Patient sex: M
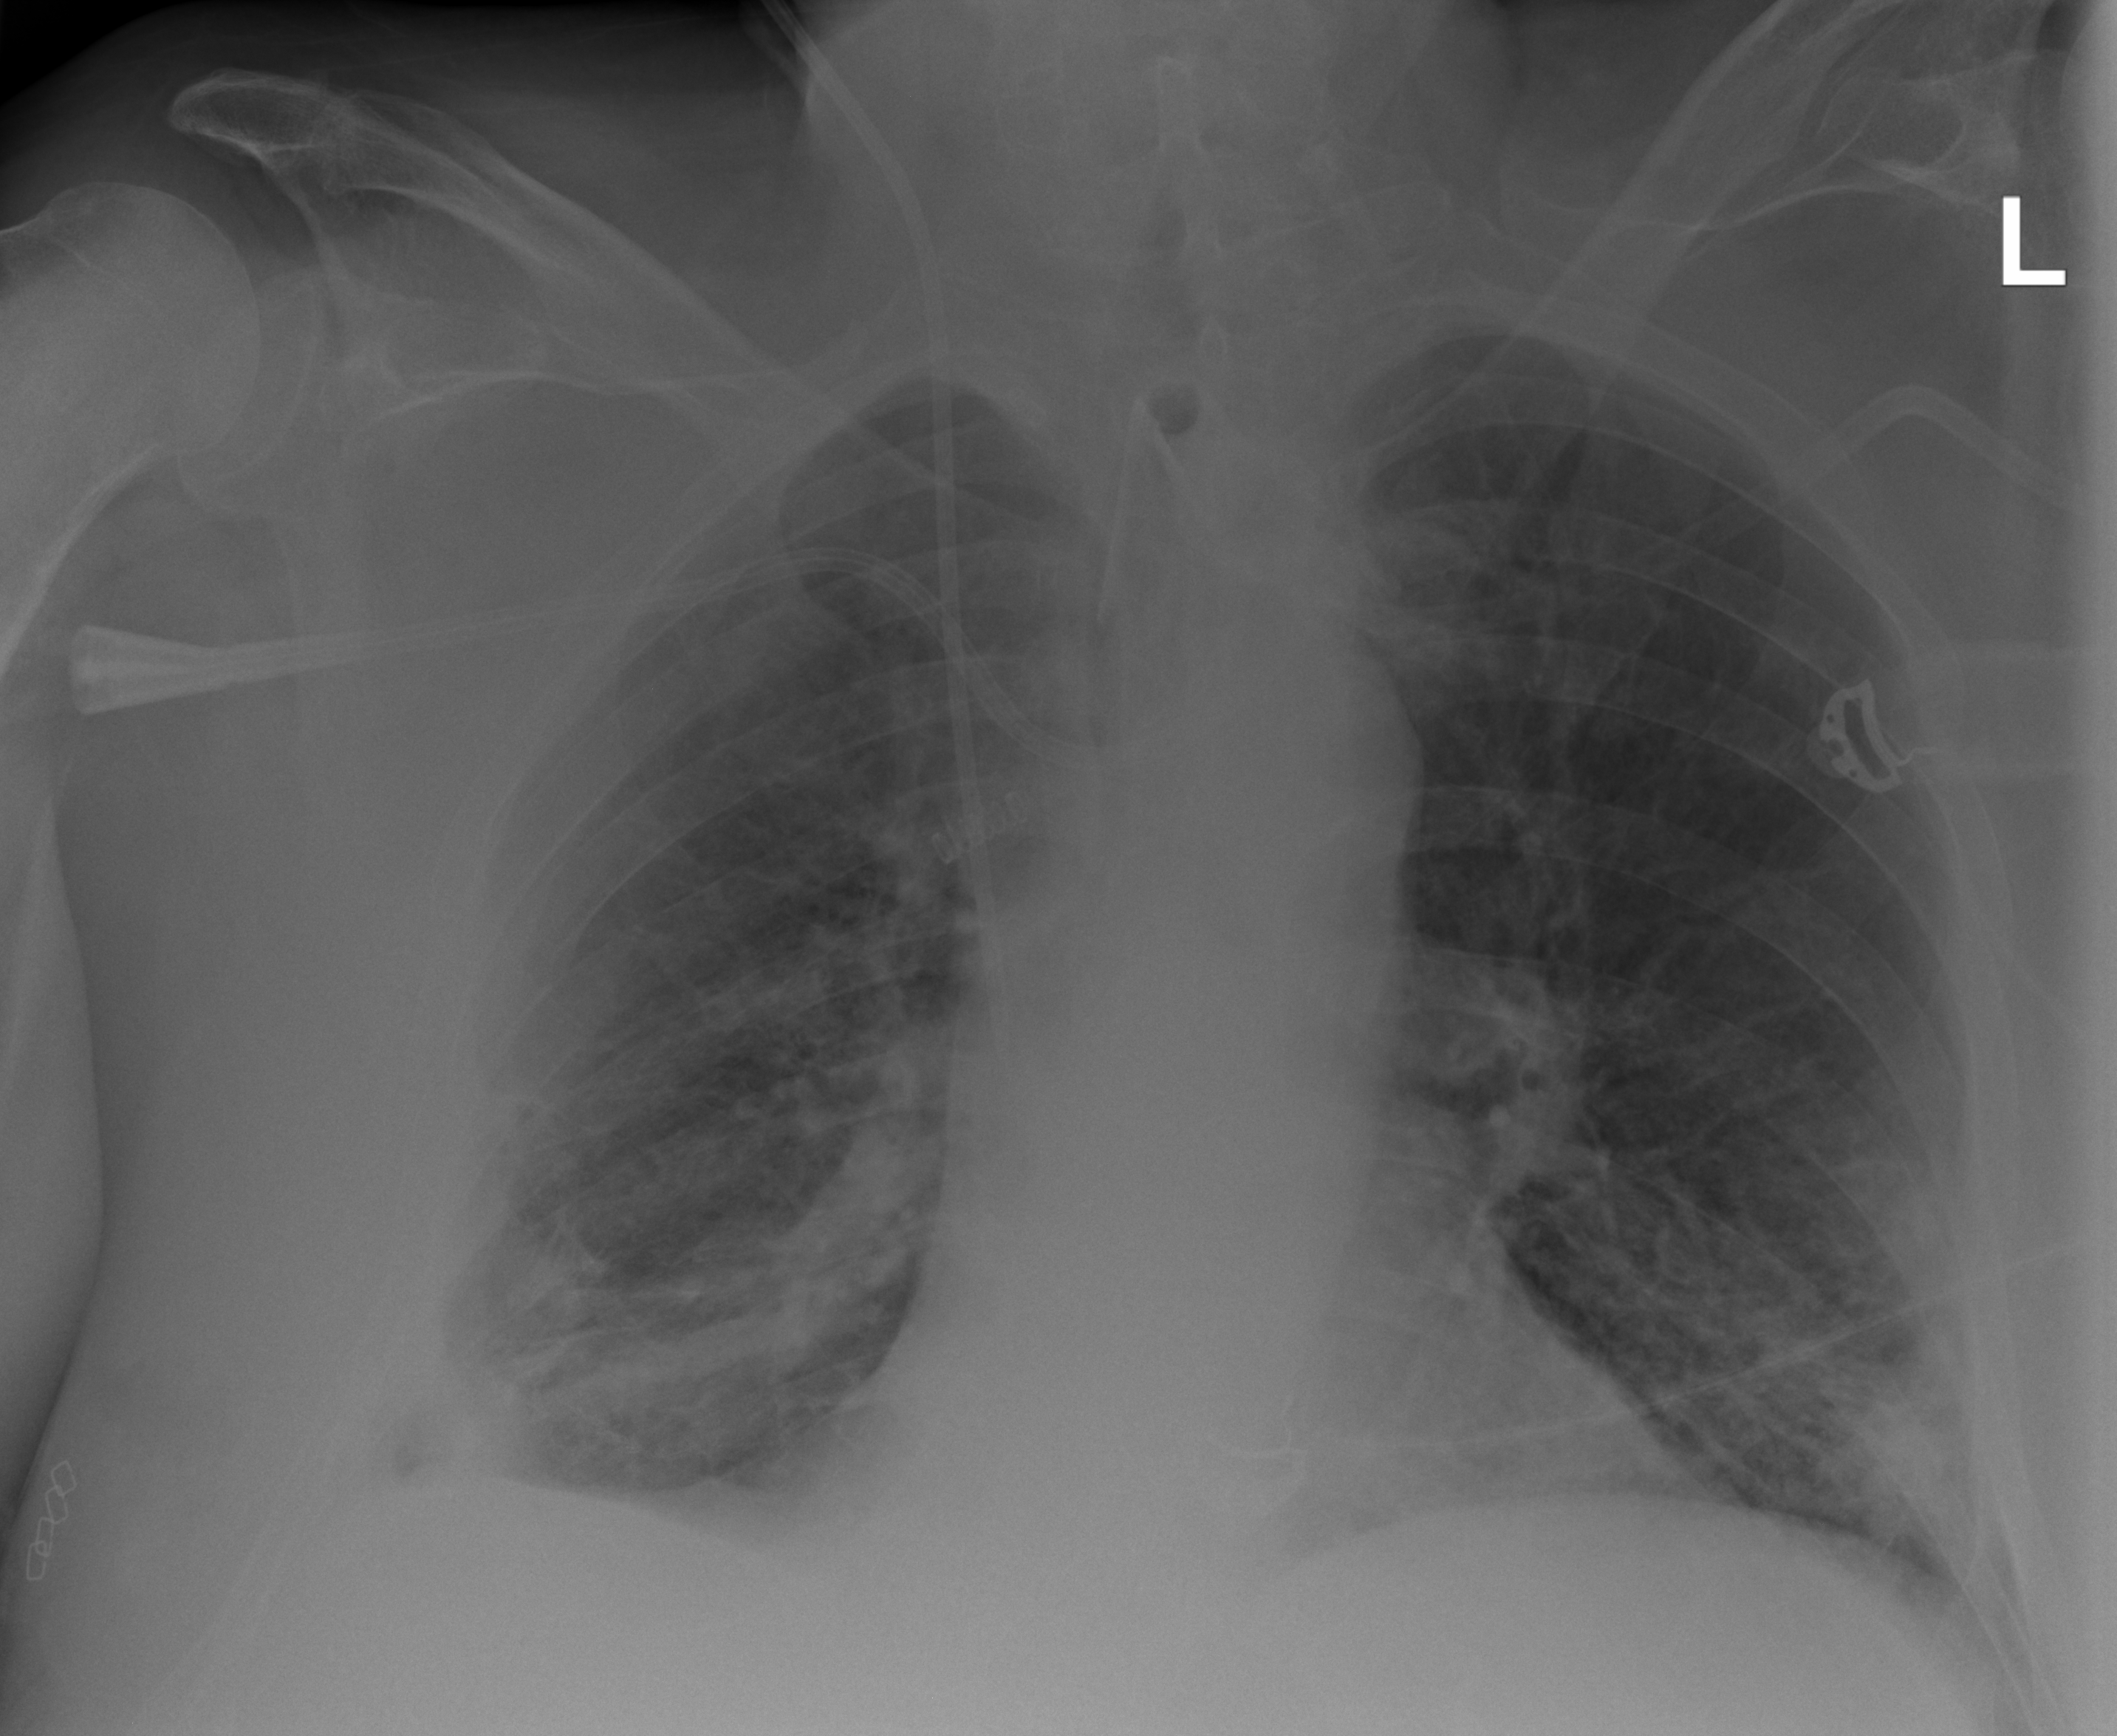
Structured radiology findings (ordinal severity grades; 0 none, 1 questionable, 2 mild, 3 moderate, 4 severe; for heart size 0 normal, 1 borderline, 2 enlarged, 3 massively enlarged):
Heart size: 0
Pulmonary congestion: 1
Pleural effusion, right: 2
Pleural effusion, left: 1
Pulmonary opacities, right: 2
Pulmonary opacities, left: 3
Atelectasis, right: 3
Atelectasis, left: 2